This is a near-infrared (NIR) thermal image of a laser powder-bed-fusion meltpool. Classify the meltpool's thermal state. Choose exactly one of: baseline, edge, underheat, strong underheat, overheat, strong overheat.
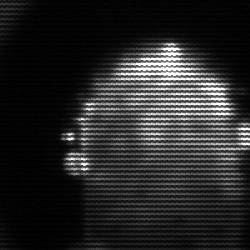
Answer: baseline